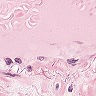
Metastatic tissue present: no